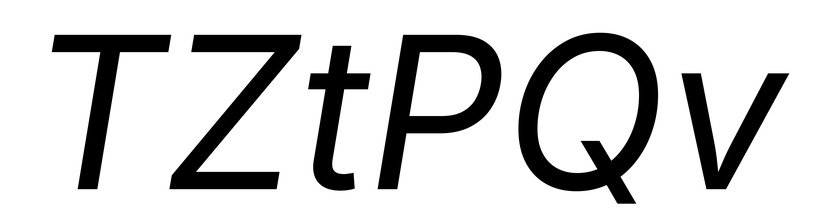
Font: Inter-Italic_Italic